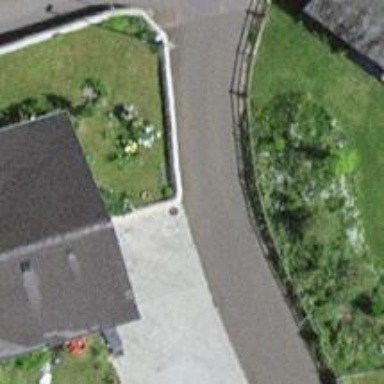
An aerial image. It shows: Asphalt road in residential area.